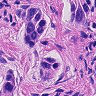
Metastatic tissue present: yes